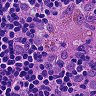
Metastatic tissue present: yes